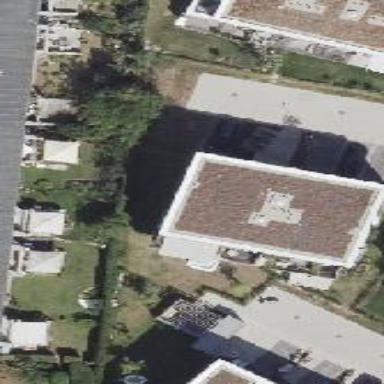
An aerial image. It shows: Flat-roofed apartment building.